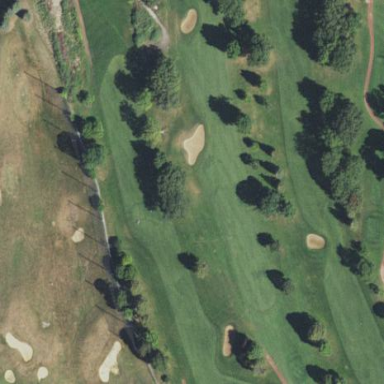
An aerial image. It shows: Well-maintained grassy area designated for golfing. It is mown fairway used for the sport of golf.